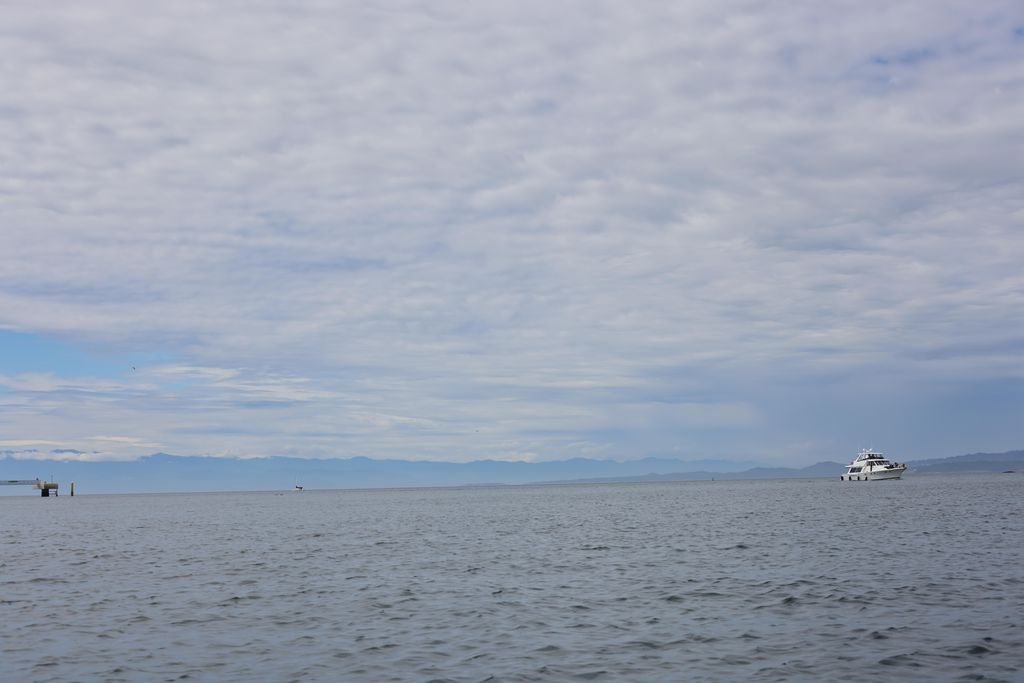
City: victoria